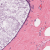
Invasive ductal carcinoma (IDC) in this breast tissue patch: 0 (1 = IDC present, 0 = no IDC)